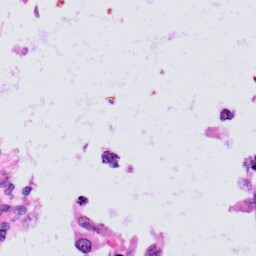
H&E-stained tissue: Skin